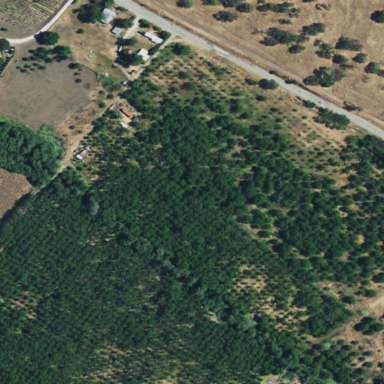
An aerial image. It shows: Orchard.